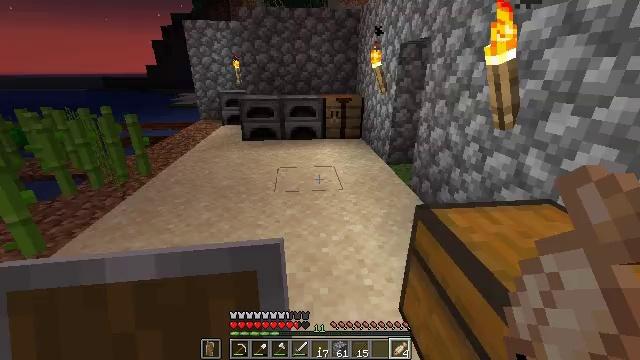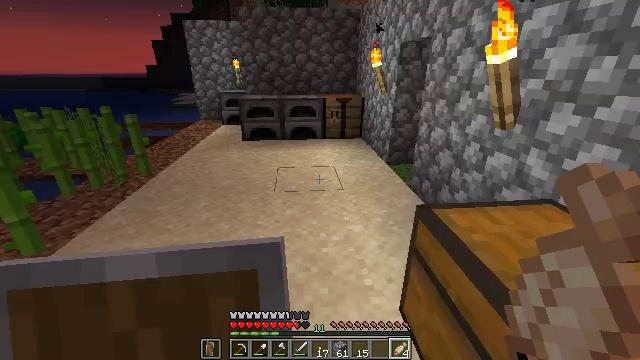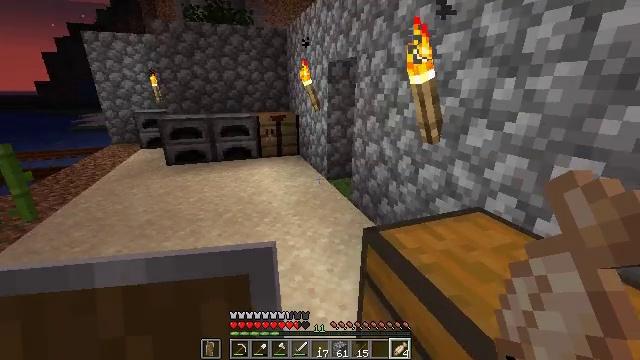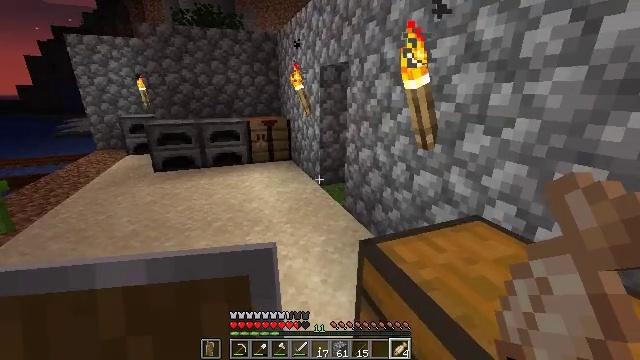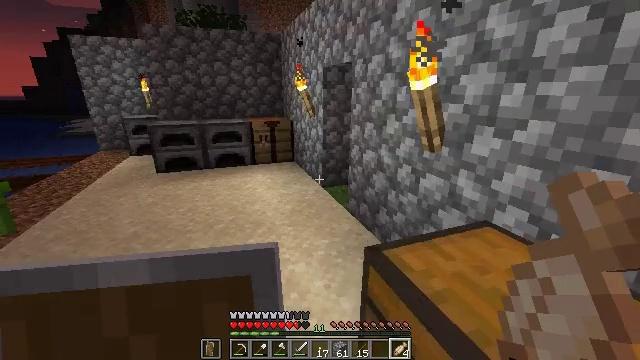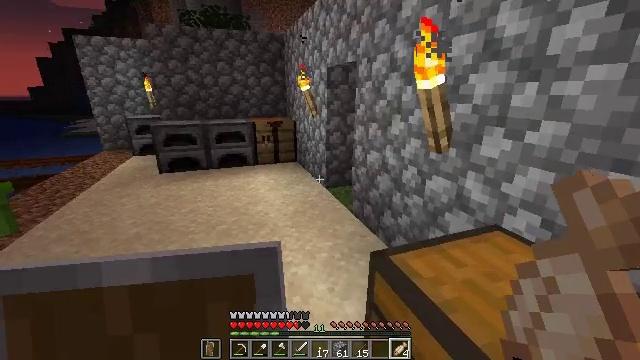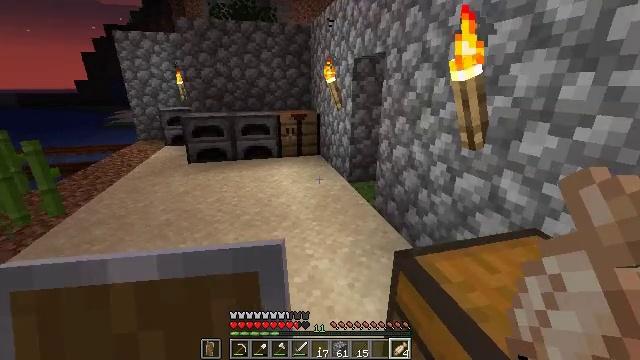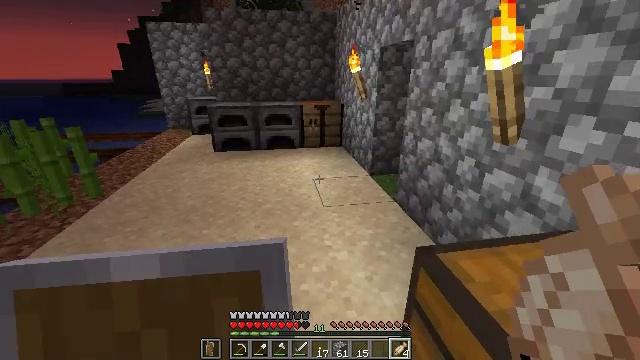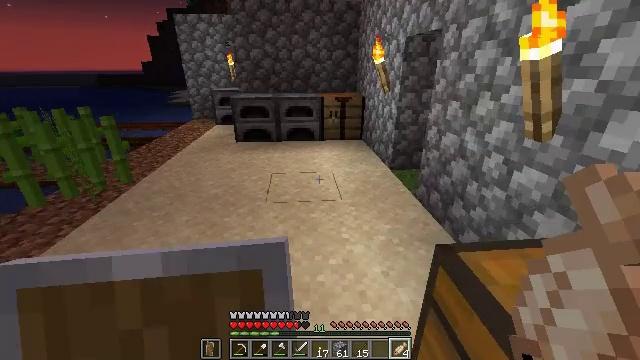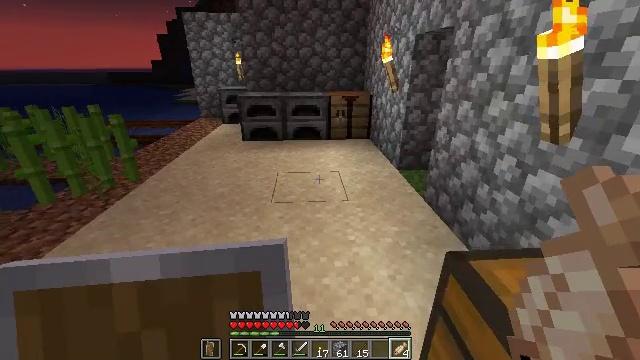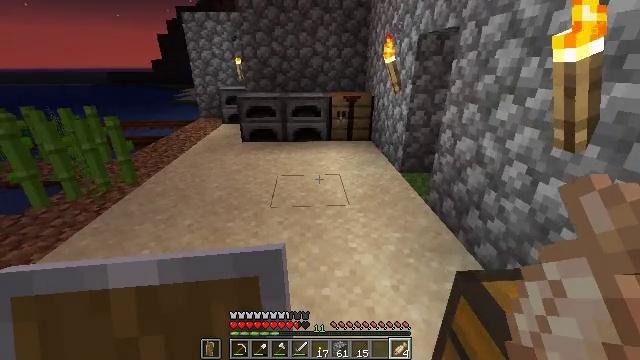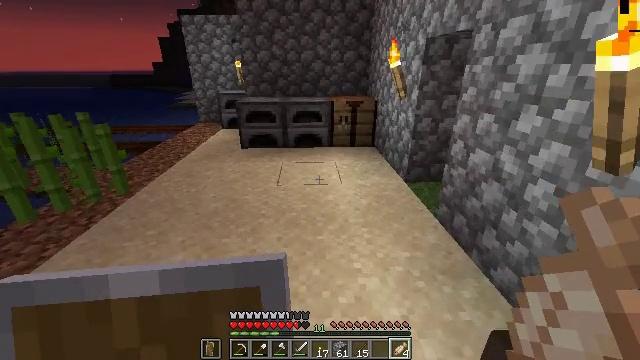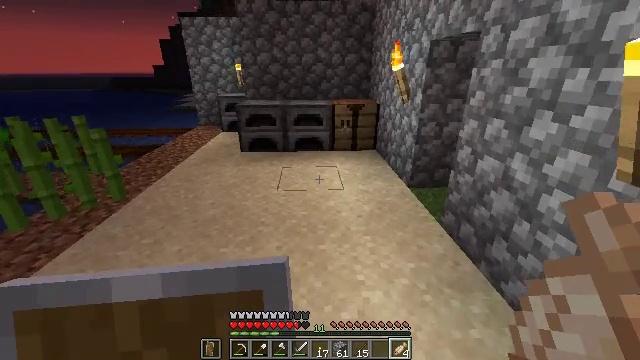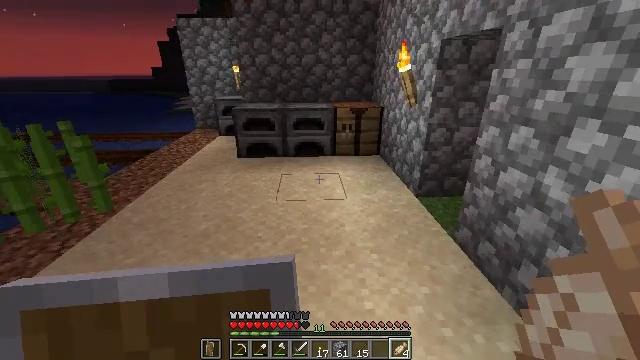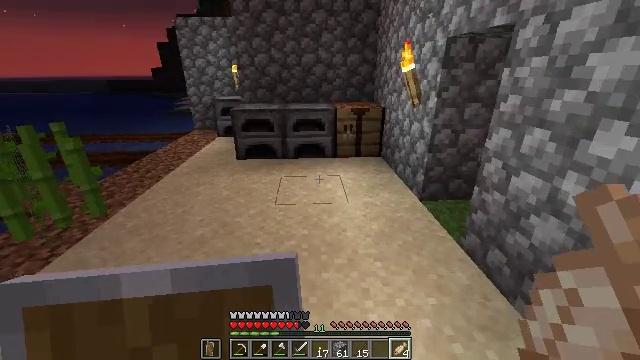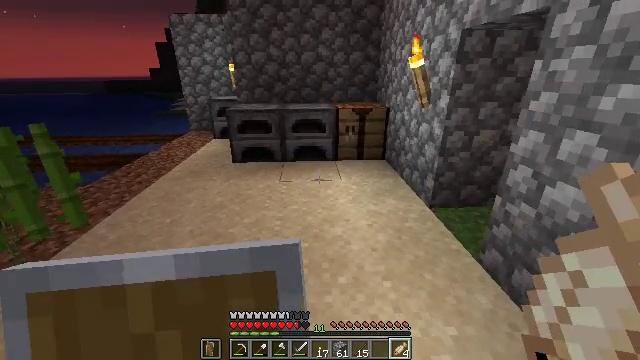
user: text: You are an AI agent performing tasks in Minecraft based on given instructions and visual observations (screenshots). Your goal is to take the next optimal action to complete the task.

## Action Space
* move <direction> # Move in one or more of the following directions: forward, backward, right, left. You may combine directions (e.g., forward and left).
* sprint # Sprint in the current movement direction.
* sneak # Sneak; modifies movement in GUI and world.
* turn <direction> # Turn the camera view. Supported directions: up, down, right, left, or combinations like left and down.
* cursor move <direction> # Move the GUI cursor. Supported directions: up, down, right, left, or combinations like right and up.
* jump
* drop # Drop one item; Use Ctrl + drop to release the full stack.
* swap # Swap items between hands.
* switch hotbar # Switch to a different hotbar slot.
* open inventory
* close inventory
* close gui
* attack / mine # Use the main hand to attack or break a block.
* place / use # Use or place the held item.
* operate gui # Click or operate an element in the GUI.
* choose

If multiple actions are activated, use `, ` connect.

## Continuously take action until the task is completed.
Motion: motion action
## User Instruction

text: Craft dried kelp.
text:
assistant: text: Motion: move forward
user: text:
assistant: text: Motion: move forward, turn right and up
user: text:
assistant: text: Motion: turn right
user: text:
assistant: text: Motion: no_op
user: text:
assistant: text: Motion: no_op
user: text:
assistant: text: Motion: turn left and down
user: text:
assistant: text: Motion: turn left and down
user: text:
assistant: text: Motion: turn left and down
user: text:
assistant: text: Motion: move forward, turn left
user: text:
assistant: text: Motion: move forward
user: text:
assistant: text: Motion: move forward
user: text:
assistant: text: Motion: move forward
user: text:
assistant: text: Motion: move forward
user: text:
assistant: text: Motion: move forward
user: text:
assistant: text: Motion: move forward
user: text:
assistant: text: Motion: move forward
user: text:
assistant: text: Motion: move forward
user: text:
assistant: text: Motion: move forward
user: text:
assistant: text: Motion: move forward
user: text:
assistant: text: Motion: move forward
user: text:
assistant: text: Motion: move forward
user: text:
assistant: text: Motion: move forward
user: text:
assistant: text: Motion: move forward
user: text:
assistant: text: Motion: move forward
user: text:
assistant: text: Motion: move forward
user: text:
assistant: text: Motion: move forward
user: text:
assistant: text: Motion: no_op
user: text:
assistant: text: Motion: no_op
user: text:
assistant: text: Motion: no_op
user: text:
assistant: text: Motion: no_op